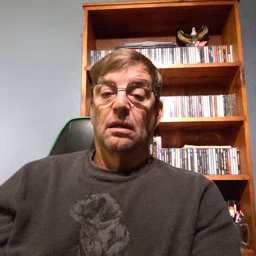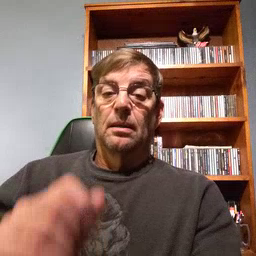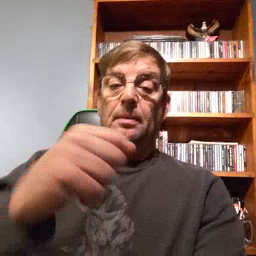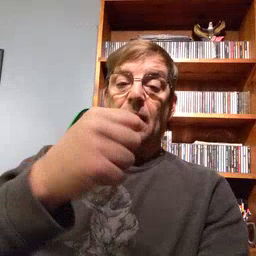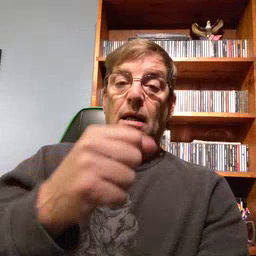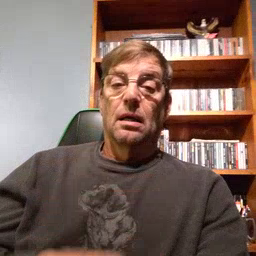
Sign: make